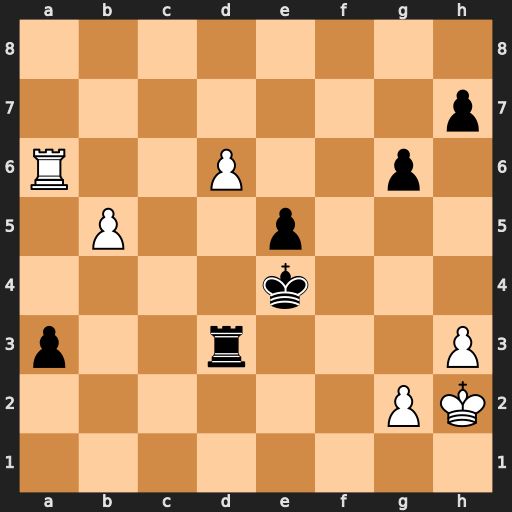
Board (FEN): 8/7p/R2P2p1/1P2p3/4k3/p2r3P/6PK/8
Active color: w
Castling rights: -
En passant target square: -
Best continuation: b6 Rxd6 b7 Rxa6 b8=Q